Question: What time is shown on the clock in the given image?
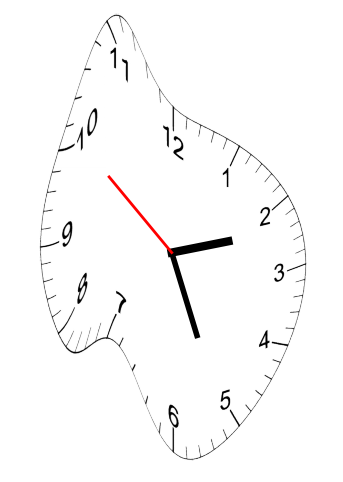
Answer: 02:25:51